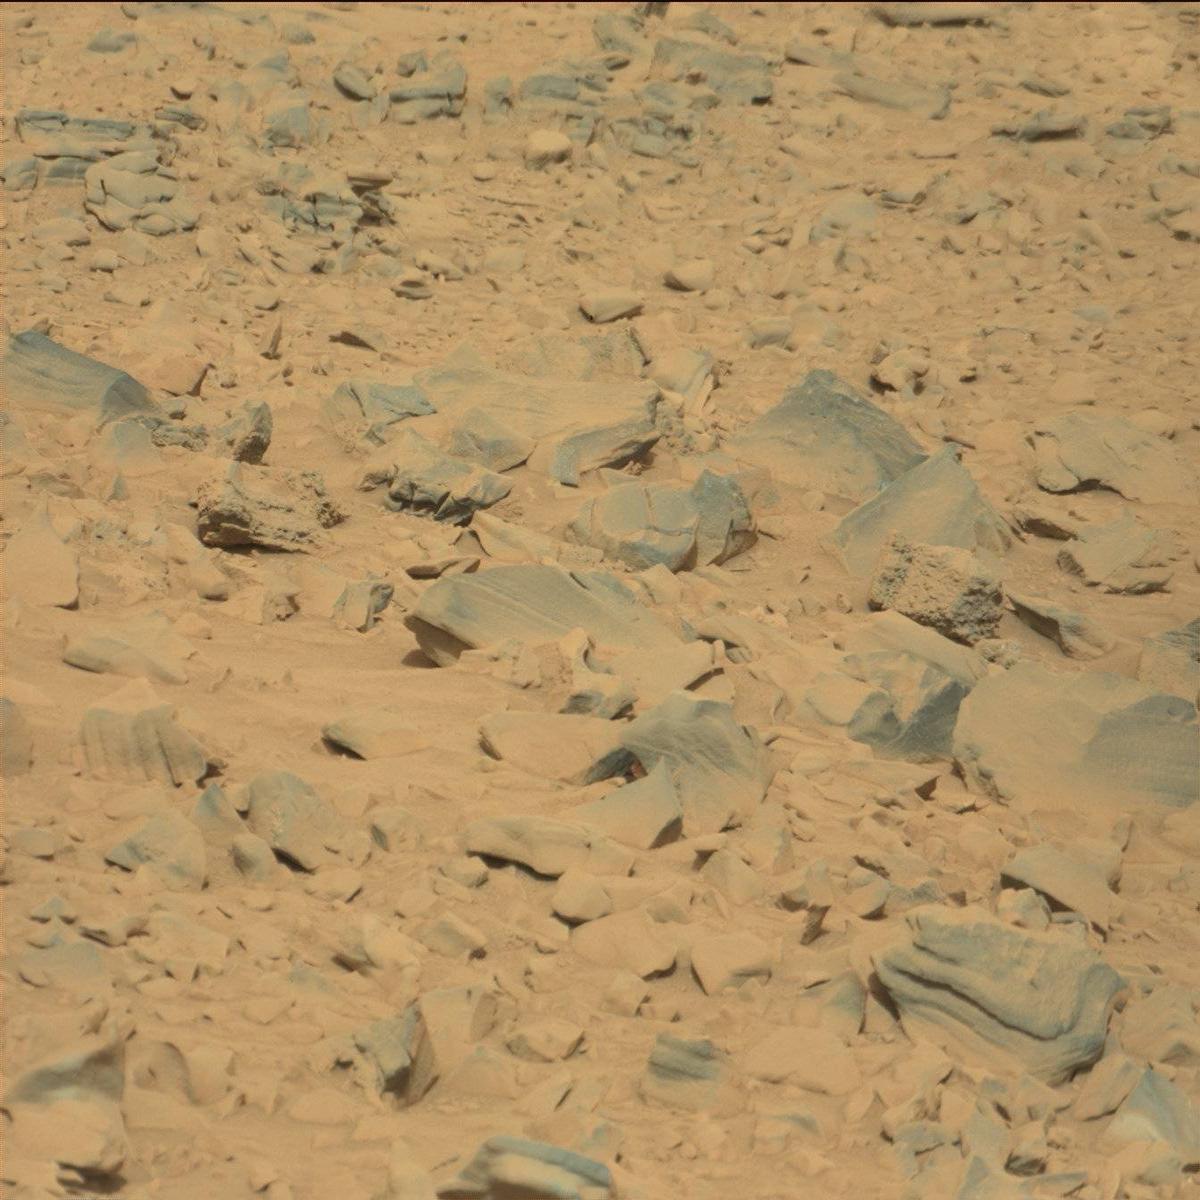
Terrain classes present: Bedrock, Sand / Soil